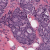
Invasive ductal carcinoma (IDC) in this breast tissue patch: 0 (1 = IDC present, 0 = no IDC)